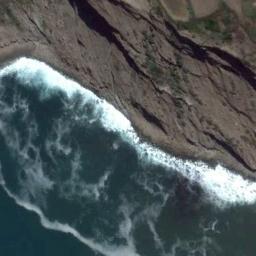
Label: beach